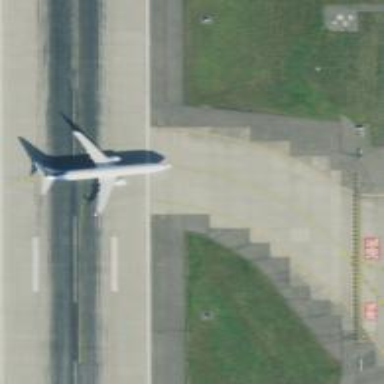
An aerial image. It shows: Image of taxiway at airport.